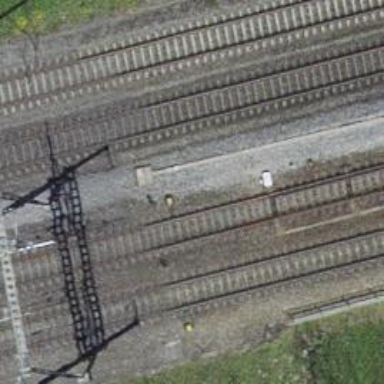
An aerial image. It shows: Railway bridge with electrified contact line. There is one track on the bridge.